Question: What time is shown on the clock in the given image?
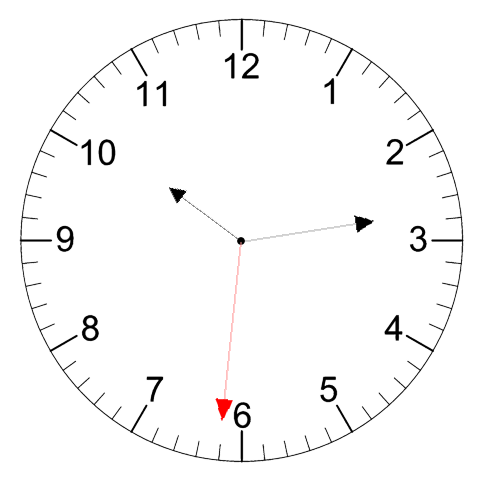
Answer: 10:13:31